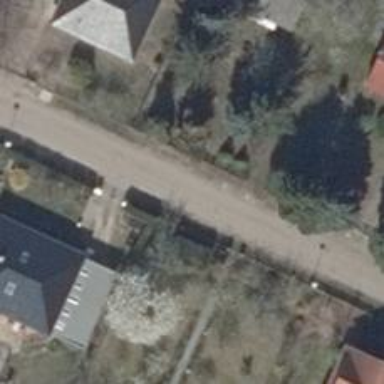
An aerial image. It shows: Driveway.